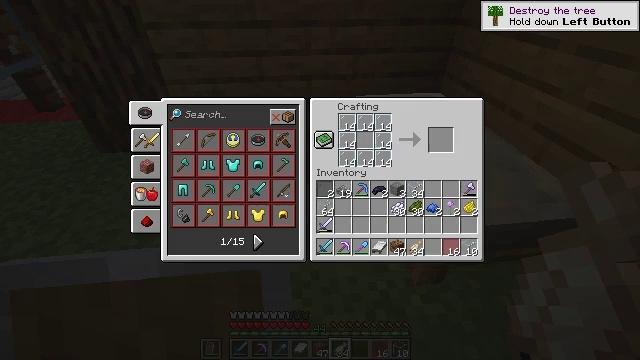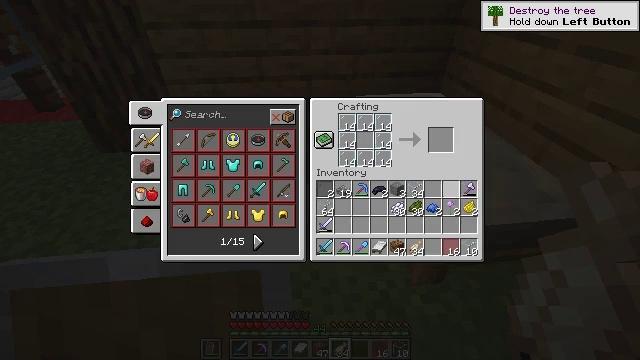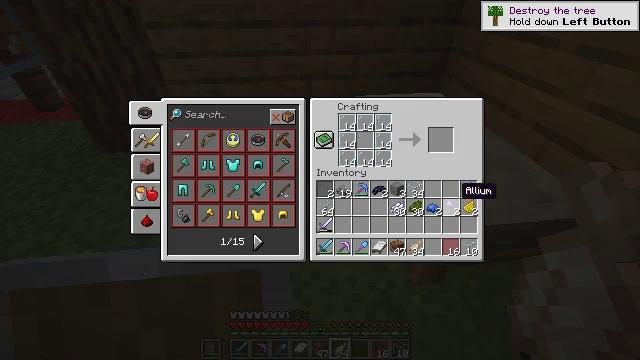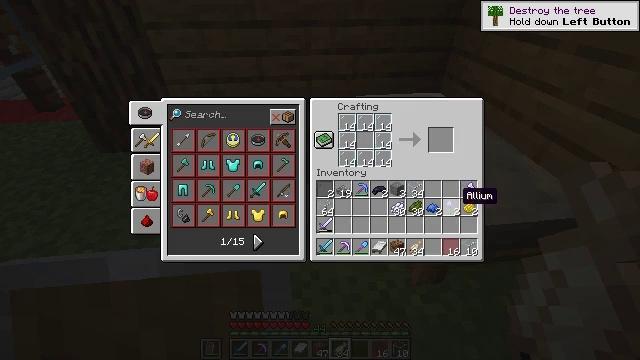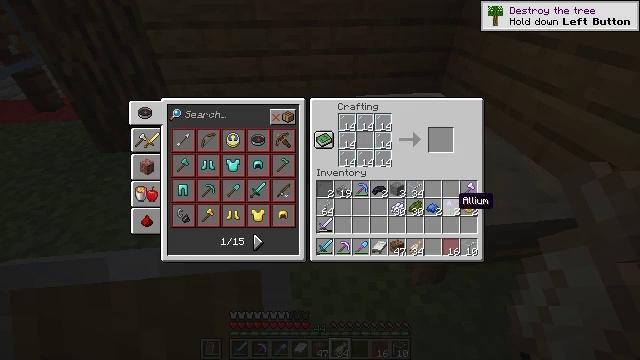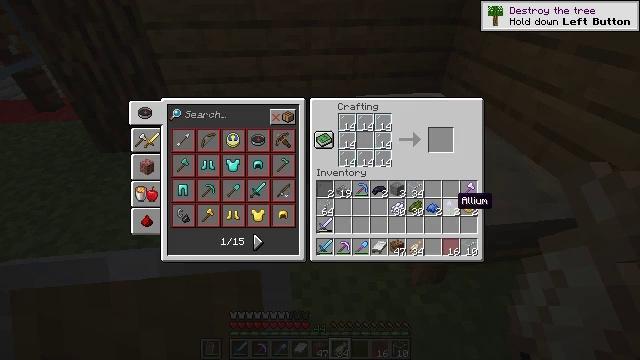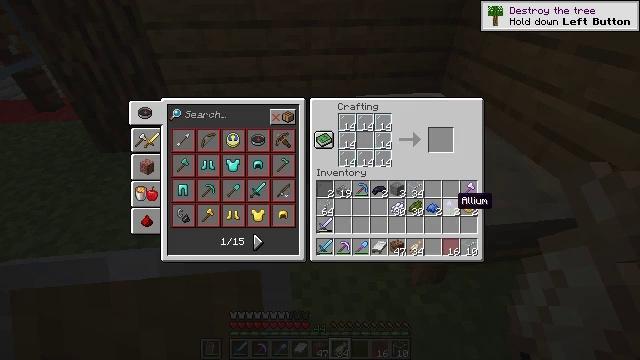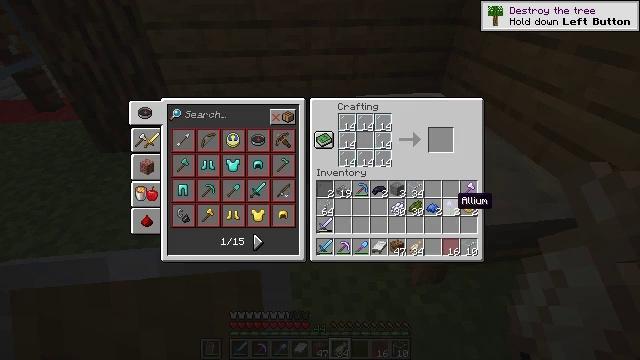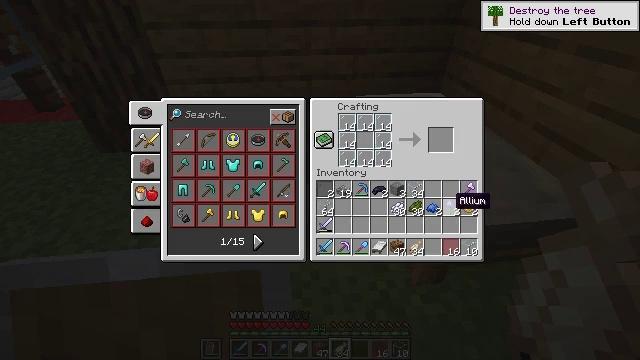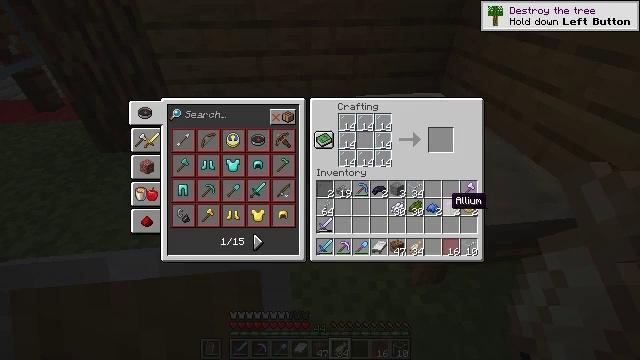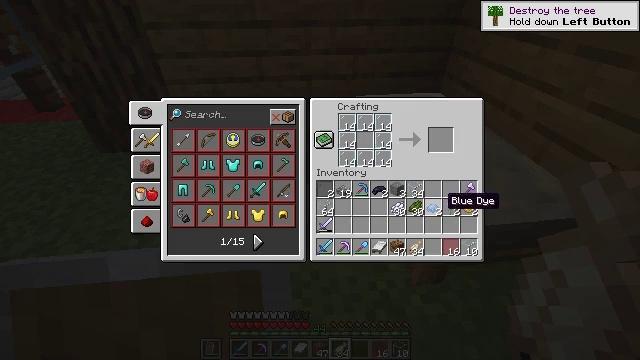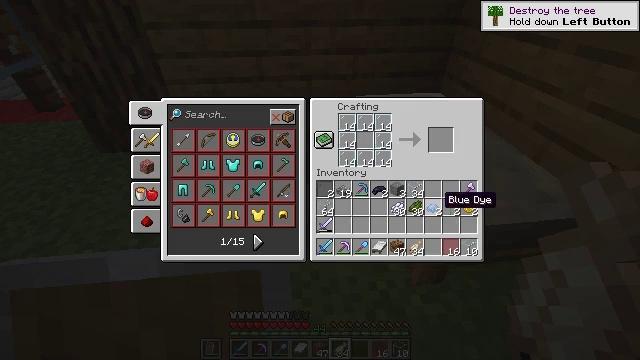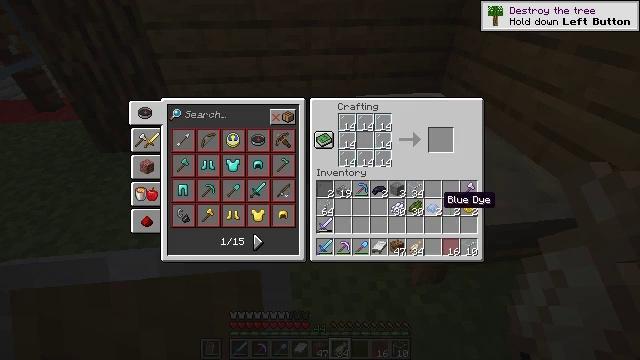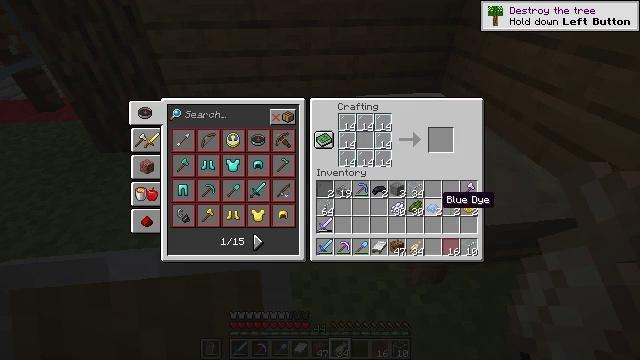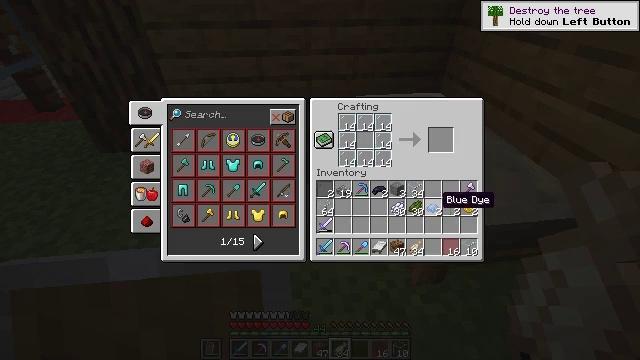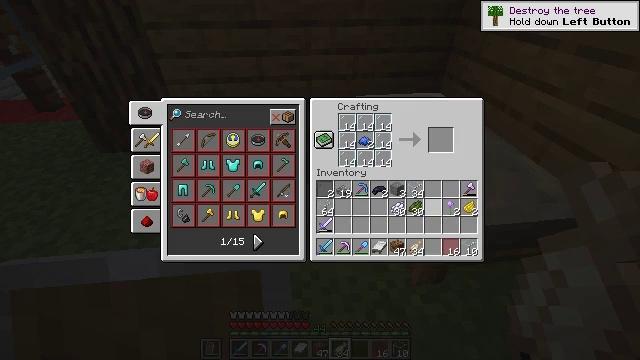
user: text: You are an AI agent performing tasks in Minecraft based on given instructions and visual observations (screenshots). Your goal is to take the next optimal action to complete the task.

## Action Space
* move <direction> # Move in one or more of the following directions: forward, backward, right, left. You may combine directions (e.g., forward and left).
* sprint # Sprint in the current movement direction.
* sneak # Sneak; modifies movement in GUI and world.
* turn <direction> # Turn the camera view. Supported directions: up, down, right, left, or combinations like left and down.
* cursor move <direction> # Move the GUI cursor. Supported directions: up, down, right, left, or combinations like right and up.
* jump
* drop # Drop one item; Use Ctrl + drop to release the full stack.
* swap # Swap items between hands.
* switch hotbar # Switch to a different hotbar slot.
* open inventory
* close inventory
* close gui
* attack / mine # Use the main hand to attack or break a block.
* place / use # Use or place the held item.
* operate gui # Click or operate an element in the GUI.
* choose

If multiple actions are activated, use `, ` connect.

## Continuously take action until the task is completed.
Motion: motion action
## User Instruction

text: Craft the blue stained glass pane at the crafting table.
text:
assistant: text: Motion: sneak, cursor move down, open gui
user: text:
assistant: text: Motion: sneak, cursor move down
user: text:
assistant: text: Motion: sneak
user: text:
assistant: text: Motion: sneak
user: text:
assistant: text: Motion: sneak
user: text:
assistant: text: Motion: sneak
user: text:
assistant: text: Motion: sneak
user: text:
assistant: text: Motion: sneak
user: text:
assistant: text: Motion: sneak
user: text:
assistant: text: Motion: sneak
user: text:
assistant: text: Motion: sneak
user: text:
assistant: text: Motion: sneak
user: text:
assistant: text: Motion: sneak
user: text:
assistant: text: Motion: sneak
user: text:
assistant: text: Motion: sneak, choose
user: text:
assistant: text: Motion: sneak, choose
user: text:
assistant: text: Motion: sneak, cursor move up
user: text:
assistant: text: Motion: sneak, cursor move up
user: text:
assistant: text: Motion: sneak, cursor move up
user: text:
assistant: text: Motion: sneak, cursor move up
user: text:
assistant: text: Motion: sneak
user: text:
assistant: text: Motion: sneak
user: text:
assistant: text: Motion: sneak
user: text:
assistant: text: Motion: sneak
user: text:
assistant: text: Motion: sneak
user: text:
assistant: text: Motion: sneak
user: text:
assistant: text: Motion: sneak
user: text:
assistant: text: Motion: sneak
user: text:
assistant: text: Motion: sneak, choose
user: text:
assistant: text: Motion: sneak, choose